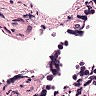
Metastatic tissue present: no